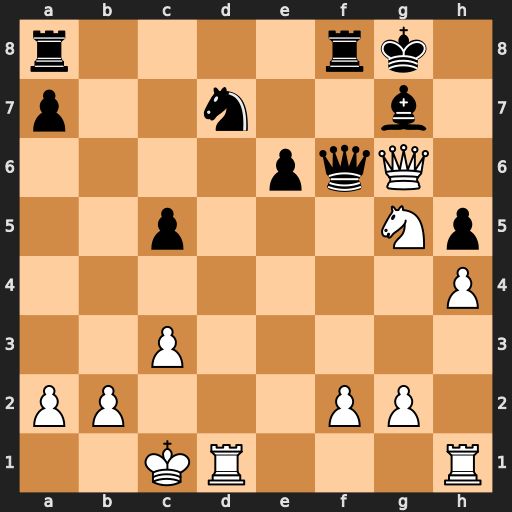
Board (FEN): r4rk1/p2n2b1/4pqQ1/2p3Np/7P/2P5/PP3PP1/2KR3R
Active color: w
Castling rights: -
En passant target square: -
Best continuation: Qh7#